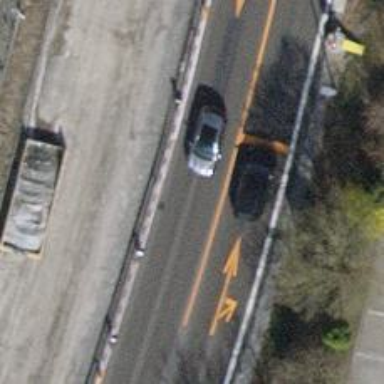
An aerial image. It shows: Trunk link highway.